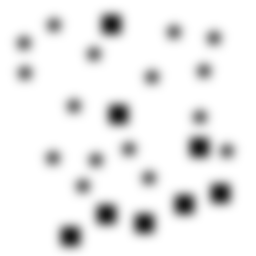
Squares: 8
Triangles: 0
Stars: 16
Total shapes: 24